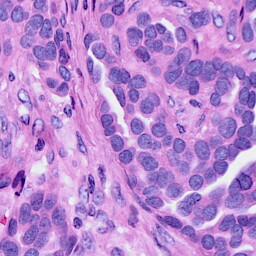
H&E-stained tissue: Ovarian